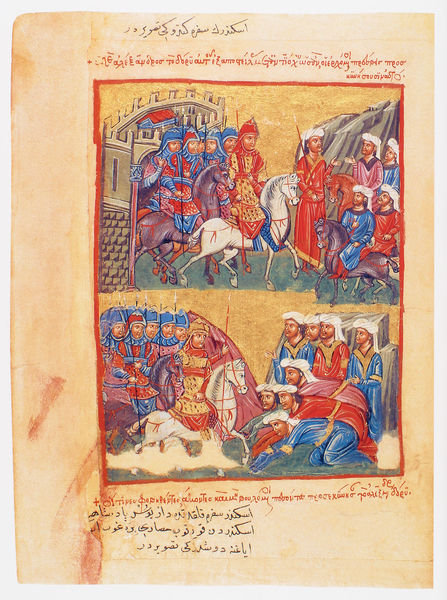
Titel: Der griechische Alexanderroman
Institution: Venedig, Hellenic Institute Codex Gr. 5
Schlagwörter: blau, stadt, männer, zeichnung, rot, geschichte, gold, pferd, pferde, reiter, fels, mauer, soldaten, zinnen, buch, burg, seite, illustration, ritter, fürst, heer, buchdruck, pergament, arabisch, mittelalter, macht, handschrift, araber, hebräisch, rieter, manuskript, gefolgsleute